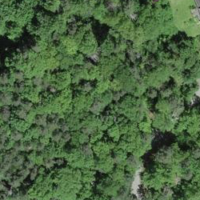
EUNIS habitat code: 41
Species observed at this site:
Turdus merula